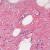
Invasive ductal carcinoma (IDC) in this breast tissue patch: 0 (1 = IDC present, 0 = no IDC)